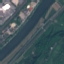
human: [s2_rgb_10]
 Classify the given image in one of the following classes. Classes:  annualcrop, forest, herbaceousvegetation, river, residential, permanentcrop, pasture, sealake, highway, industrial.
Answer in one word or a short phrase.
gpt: River